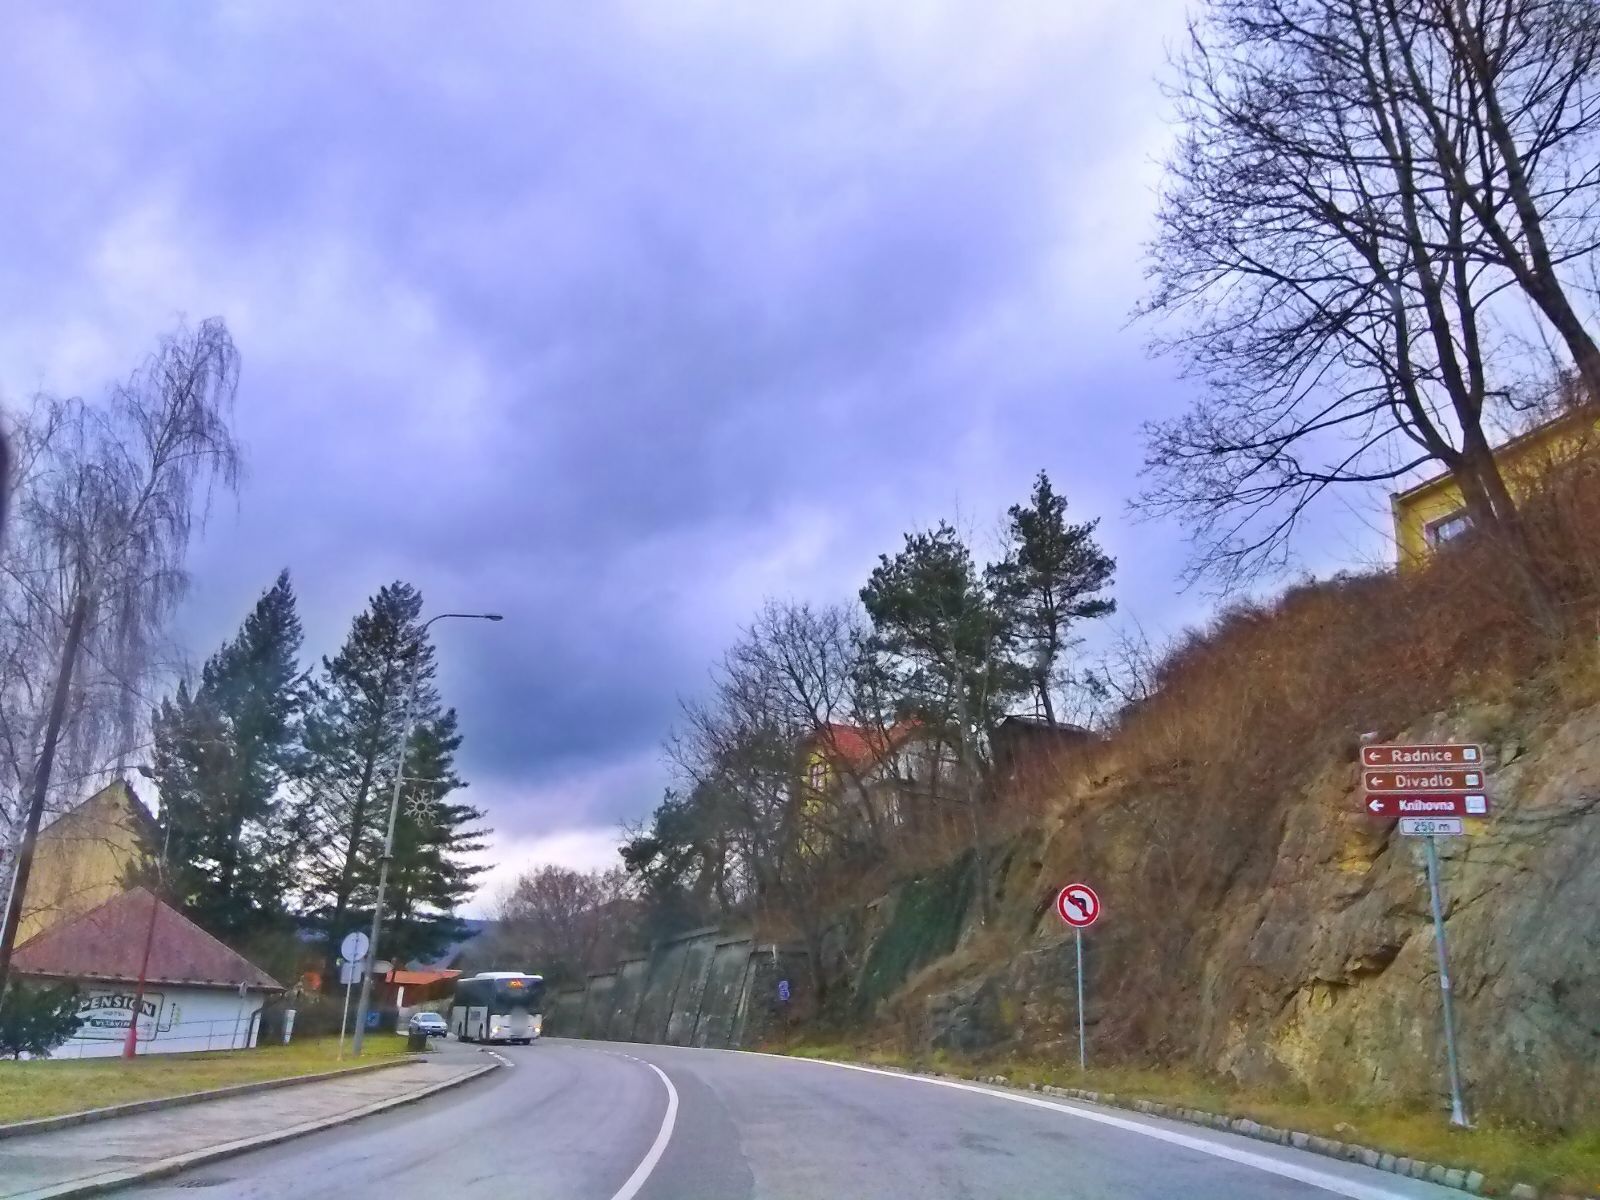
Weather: clear
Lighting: day
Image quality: slightly poor
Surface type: driving surface
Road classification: secondary
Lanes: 2
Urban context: semi-dense urban cluster
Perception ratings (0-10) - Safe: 7.33, Lively: 4.02, Beautiful: 9.31, Boring: 7.18, Depressing: 4.93, Wealthy: 3.59